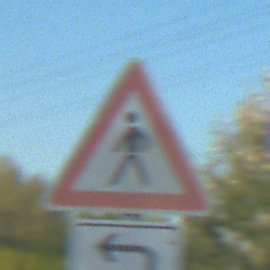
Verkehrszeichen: FussgaengerRechts
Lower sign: RichtungsangabeDurchPfeile2
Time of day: SunriseSunset
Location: Outdoor (RoadRail)
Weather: Clear
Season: NotSpecified
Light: Natural